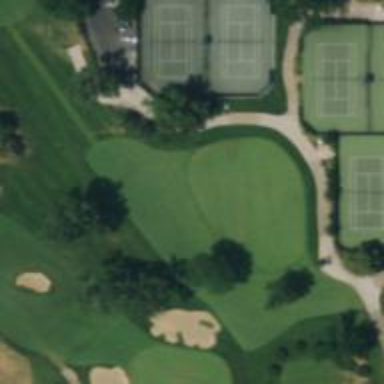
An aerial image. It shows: Golf cart path that functions as road.